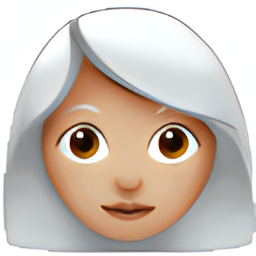
Name: woman white haired medium light skin tone
Emoji: 👩🏼‍🦳
Group: People & Body
Sub-group: person